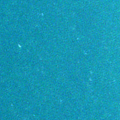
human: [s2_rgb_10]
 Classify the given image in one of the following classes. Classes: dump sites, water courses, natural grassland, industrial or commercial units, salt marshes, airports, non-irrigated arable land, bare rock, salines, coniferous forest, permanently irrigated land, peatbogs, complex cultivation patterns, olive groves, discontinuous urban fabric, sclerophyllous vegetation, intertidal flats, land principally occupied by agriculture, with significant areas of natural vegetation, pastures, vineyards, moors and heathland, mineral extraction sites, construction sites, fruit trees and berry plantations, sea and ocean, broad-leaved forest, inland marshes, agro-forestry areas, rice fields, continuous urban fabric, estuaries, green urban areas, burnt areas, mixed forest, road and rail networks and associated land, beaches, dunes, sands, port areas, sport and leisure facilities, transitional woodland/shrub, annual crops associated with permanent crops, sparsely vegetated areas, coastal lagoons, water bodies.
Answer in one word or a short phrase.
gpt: sea and ocean